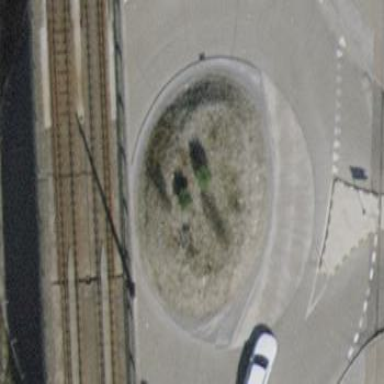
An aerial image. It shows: Secondary road with concrete surface that forms roundabout at the junction.